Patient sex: F
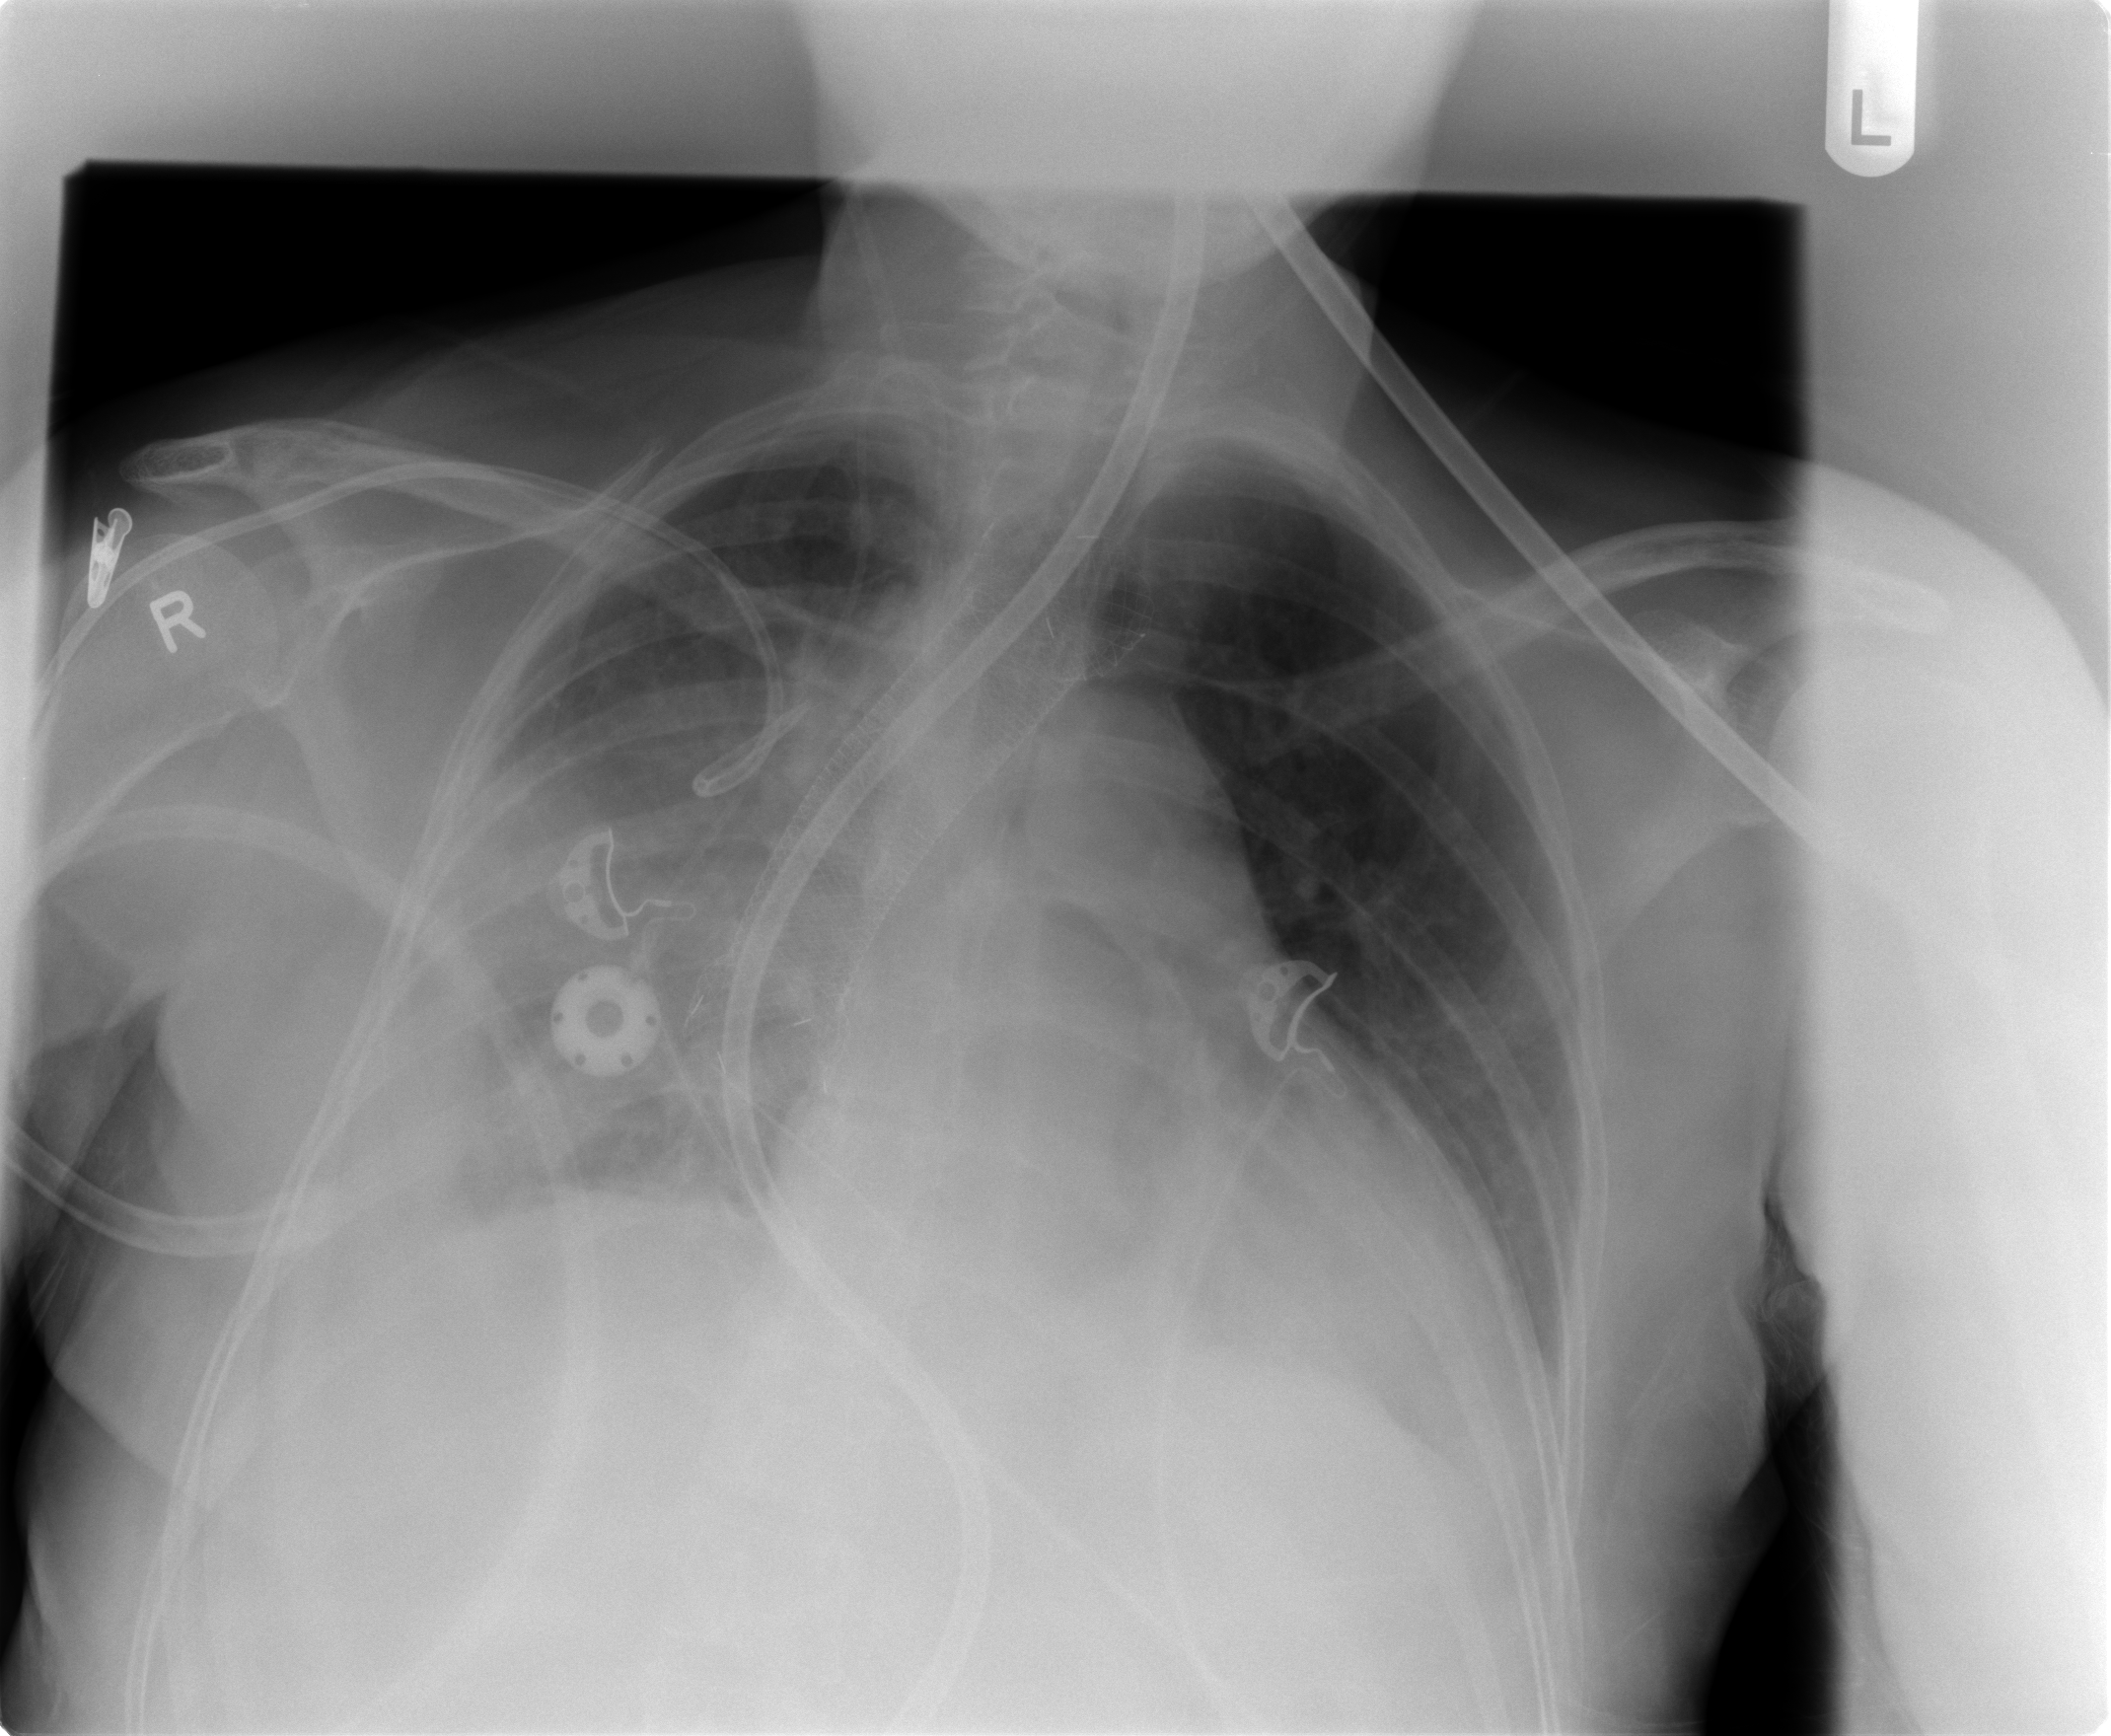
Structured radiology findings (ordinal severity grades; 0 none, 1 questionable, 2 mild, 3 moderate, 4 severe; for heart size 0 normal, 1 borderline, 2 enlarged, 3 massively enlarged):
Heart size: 2
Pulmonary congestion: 2
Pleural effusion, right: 3
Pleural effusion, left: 0
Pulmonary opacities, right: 2
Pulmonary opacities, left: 0
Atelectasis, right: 3
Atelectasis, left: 1